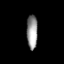
Tissue: lung
Cell type: T cells
Senescence score: 0.1456
Nuclear area (px): 362
Mean DAPI intensity: 151.37